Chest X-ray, AP view. Patient: 58 years old, sex F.
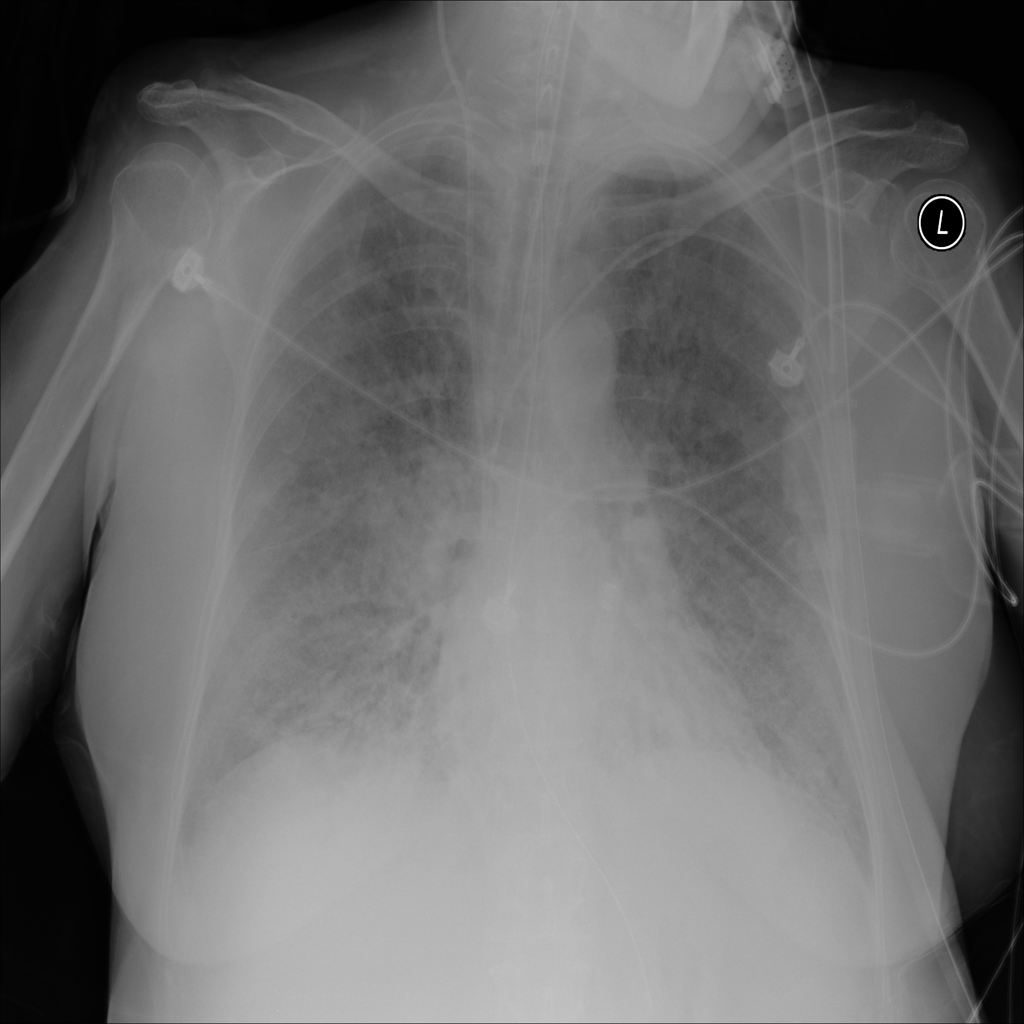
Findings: No Finding